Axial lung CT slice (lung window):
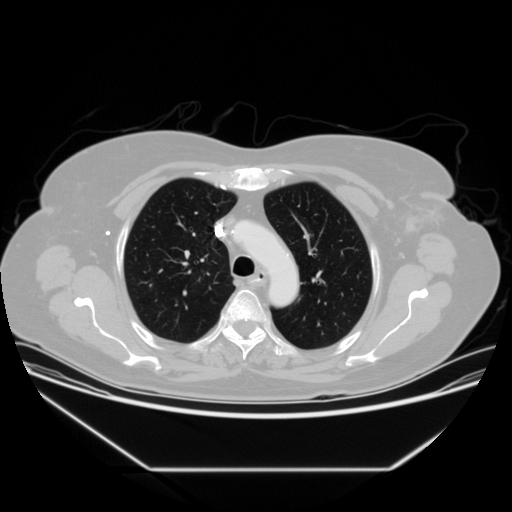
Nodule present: no